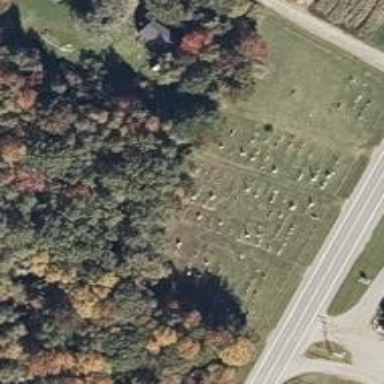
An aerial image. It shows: Cemetery.